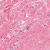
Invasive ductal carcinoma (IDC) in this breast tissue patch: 0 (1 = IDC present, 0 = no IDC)